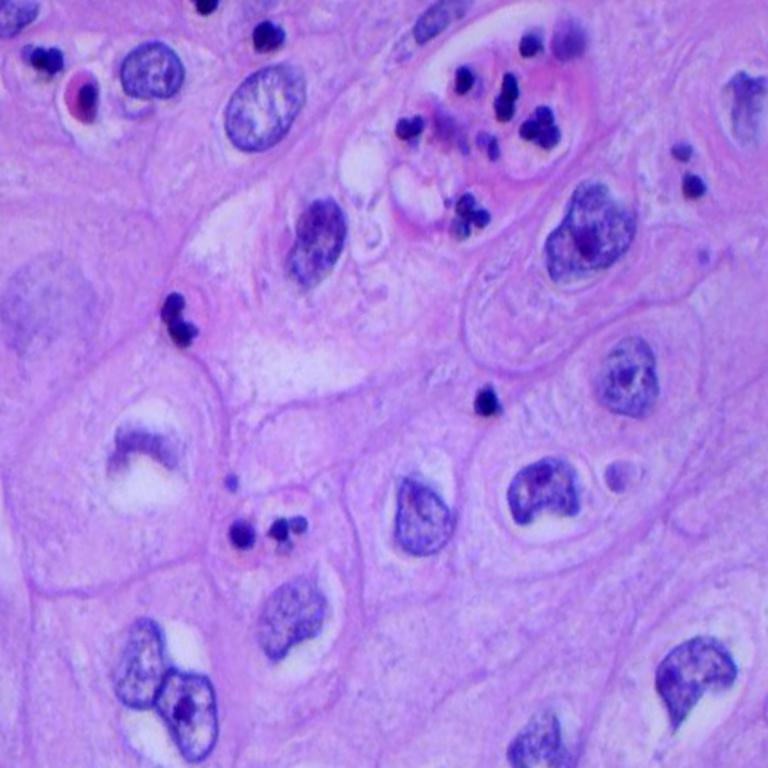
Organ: lung
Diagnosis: squamous carcinomas